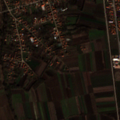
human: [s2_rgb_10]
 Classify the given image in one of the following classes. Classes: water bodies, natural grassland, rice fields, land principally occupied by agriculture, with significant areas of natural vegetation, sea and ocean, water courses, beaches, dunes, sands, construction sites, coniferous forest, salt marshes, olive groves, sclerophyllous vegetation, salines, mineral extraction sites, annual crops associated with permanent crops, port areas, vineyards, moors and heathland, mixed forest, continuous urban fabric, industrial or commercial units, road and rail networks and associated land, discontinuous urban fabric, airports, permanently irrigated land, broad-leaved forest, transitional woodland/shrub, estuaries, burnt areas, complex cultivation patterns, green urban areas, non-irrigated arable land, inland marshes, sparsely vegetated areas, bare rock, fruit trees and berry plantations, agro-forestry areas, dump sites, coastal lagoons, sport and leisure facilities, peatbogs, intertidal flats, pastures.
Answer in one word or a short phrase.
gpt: discontinuous urban fabric, non-irrigated arable land, land principally occupied by agriculture, with significant areas of natural vegetation